Question: im trying to wreck my brains over this all of last 2 days
this is my fiddle
<URL>
I have added the arrow in active tabs but I'm unable to position it
please let me know what I am doing wrong
'''
.ui-state-active a::before {
content: "";
position: absolute;
height: 0;
border-left: 10px solid transparent;
border-right: 10px solid transparent;
border-bottom: 10px solid black;
top:-20;
display:block;
}
'''
I'm sorry for not being able o explain properly see the screenshot and you will understand
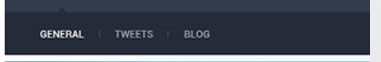
Answer: <URL>
'''
.ui-state-active a::before {
content: "";
position: absolute;
height: 0;
border-left: 10px solid transparent;
border-right: 10px solid transparent;
border-bottom: 10px solid black;
top: -5px;//added this
left: 20px;//added this
display: block;
}
'''